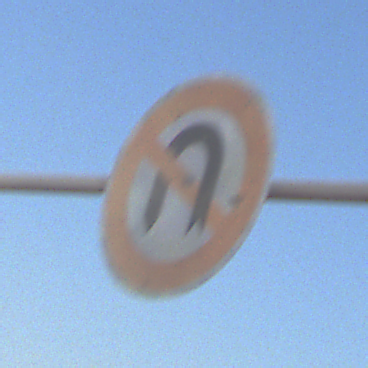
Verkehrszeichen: VerbotWenden
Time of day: MorningAfternoon
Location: Outdoor (Nature)
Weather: Clear
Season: NotSpecified
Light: Natural